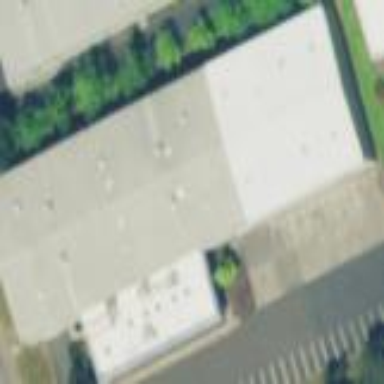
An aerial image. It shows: Industrial building.